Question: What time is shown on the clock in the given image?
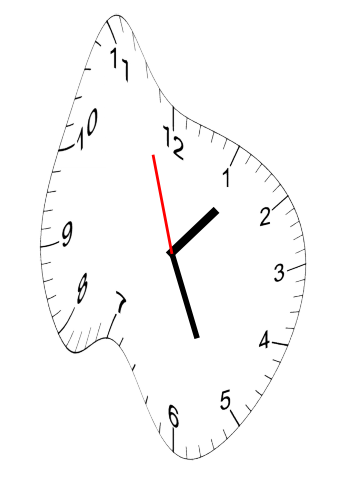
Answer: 01:25:57